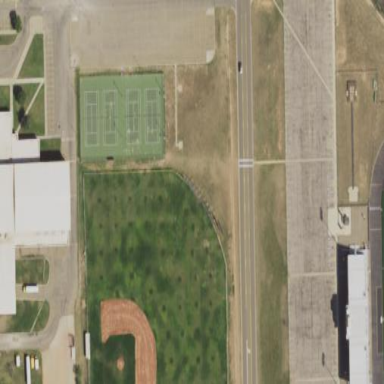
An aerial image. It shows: Baseball pitch for leisure and sports activities.